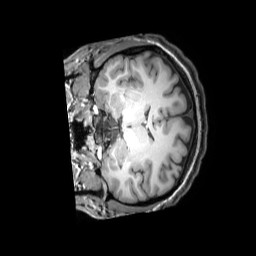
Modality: T1w
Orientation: coronal
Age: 53
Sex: female
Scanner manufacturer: philips
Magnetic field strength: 3 T
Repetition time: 0.009893 s
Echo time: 0.004602 s